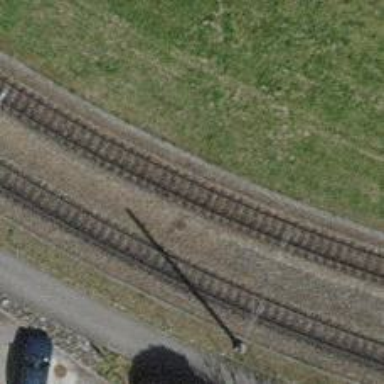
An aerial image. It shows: Narrow-gauge railway track electrified by contact line.